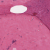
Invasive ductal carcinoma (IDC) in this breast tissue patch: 0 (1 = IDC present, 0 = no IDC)